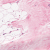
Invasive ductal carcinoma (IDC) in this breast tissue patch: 0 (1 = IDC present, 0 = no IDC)